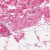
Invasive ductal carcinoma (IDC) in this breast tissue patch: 0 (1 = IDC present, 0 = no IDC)